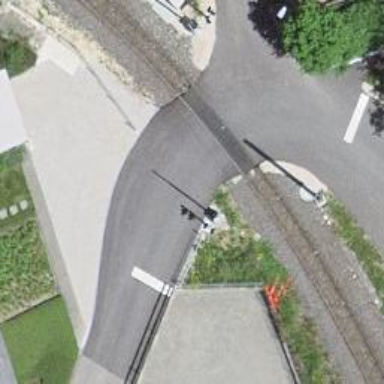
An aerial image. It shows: Railway level crossing.